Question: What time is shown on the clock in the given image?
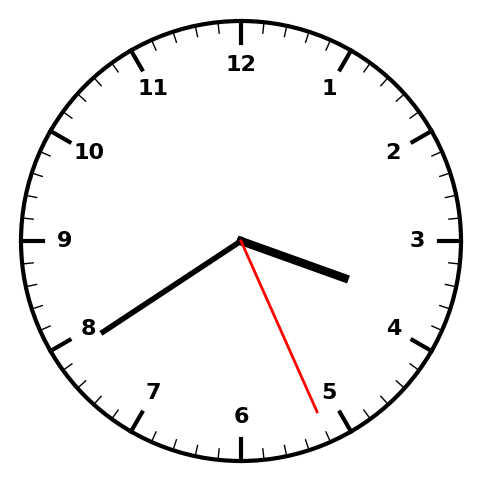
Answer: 03:39:26